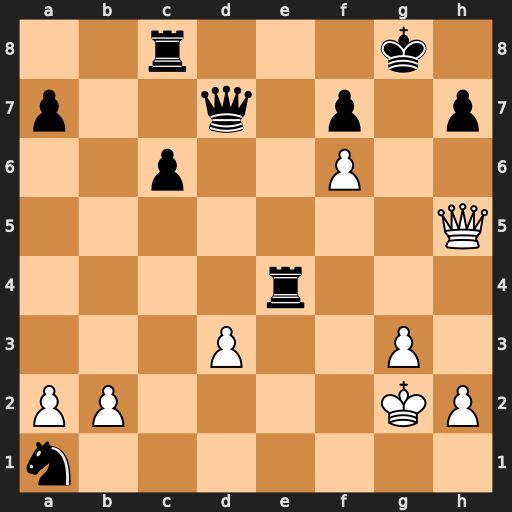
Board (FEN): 2r3k1/p2q1p1p/2p2P2/7Q/4r3/3P2P1/PP4KP/n7
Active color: w
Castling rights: -
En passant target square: -
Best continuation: Qg5+ Kf8 Qg7+ Ke8 Qg8#